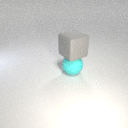
large gray rubber cube above large cyan rubber sphere